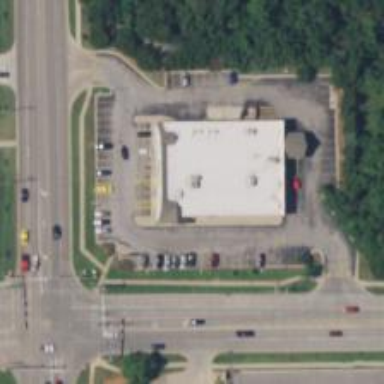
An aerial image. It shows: Pharmacy providing healthcare services.